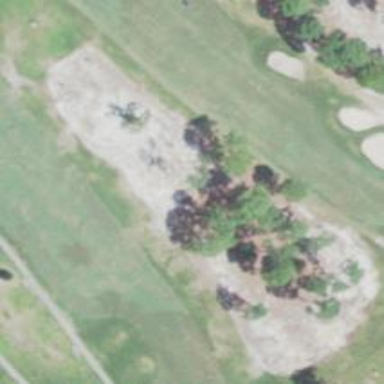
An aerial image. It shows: Area with grass used as rough in golf course.